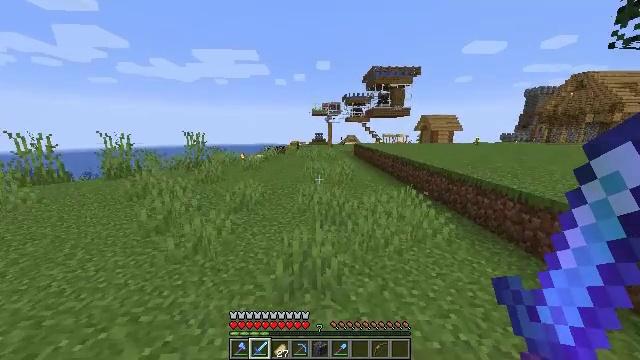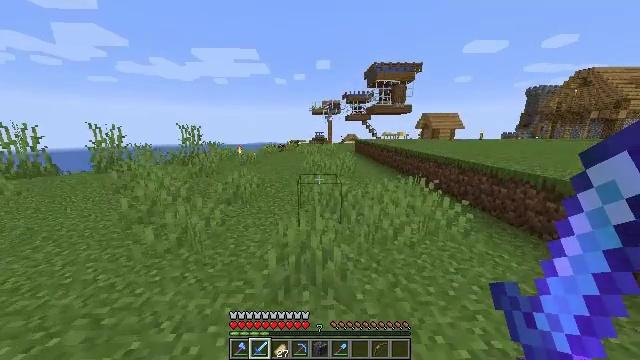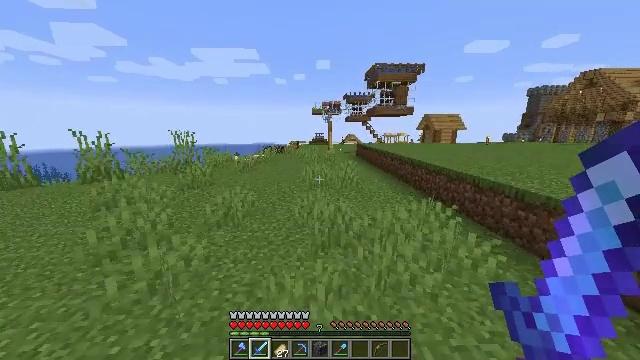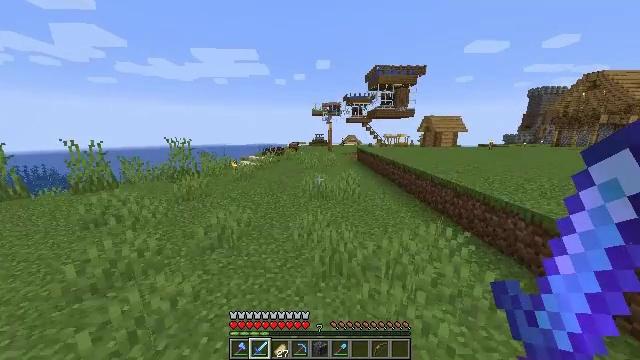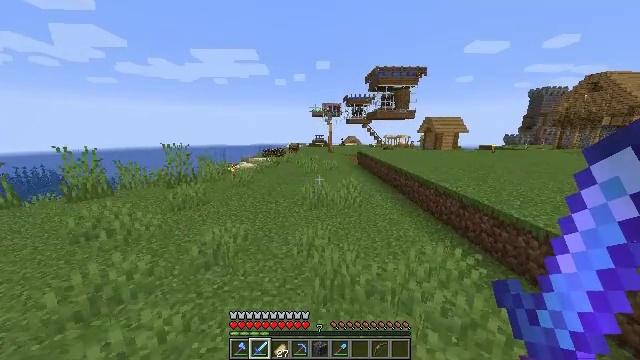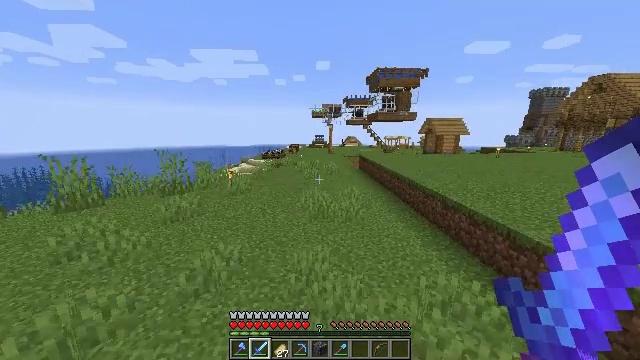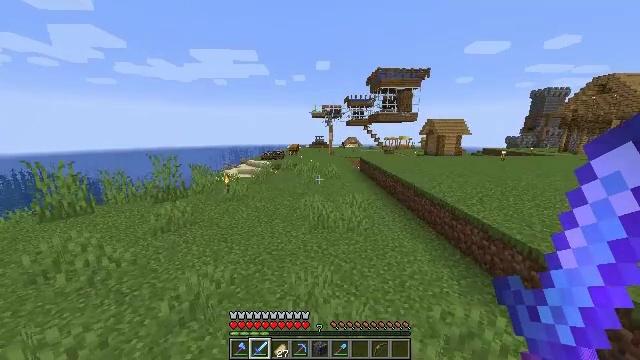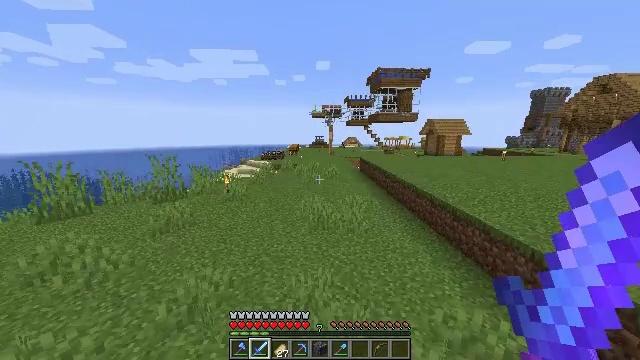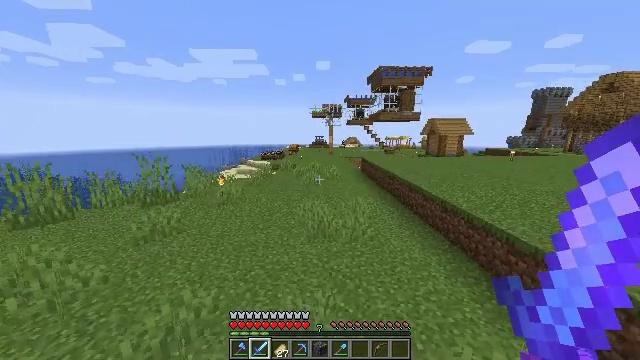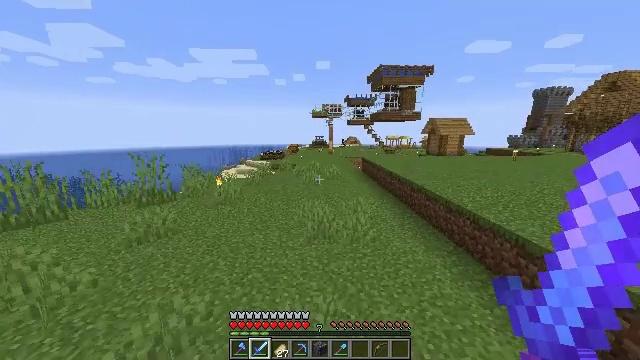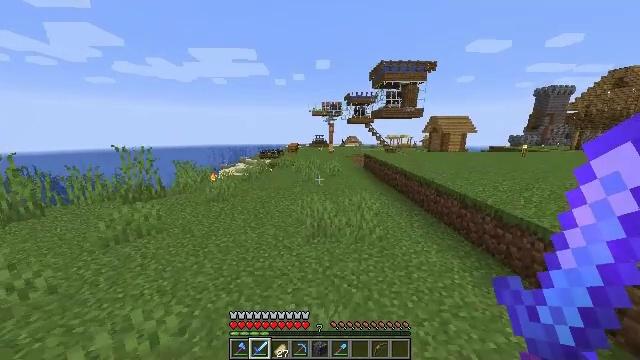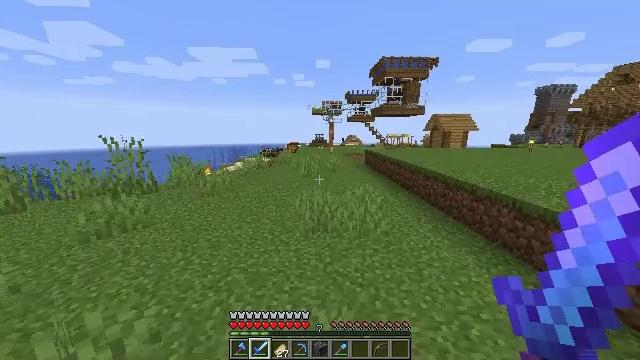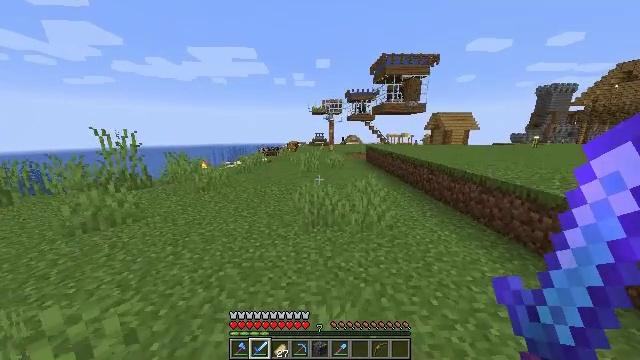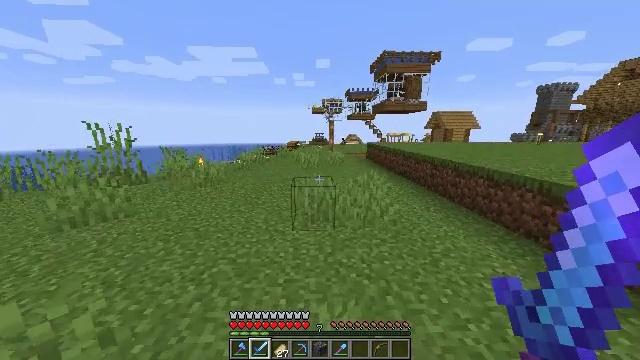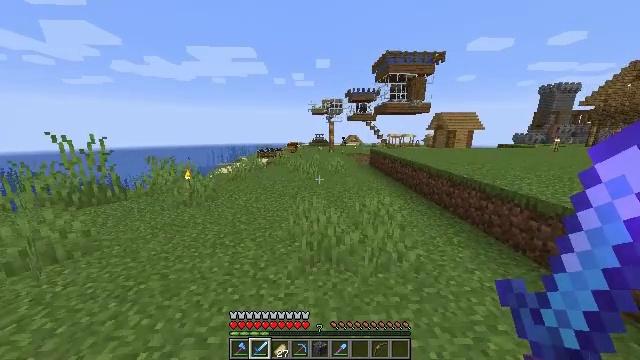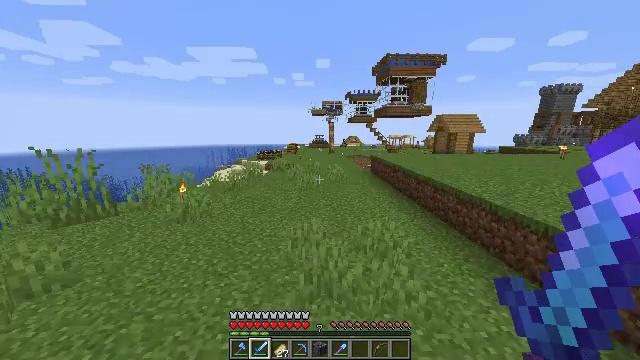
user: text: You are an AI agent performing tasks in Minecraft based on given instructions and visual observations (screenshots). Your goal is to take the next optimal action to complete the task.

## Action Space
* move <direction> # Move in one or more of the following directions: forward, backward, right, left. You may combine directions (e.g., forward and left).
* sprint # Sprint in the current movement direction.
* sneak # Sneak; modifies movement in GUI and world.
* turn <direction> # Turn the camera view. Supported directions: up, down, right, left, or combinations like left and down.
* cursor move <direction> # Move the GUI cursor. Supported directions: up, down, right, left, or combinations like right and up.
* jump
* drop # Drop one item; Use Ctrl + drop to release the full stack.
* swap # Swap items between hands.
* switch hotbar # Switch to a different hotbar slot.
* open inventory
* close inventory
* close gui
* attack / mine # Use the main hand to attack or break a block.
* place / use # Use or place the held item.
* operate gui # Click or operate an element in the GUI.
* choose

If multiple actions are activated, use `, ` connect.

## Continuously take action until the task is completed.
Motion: motion action
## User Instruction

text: Combine iron ingots in a crafting table to create an iron trapdoor.
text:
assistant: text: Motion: move forward, sprint, jump
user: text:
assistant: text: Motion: move forward, jump
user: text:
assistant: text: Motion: move forward, jump
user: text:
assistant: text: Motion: move forward, jump
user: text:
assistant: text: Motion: move forward, jump
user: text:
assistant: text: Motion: move forward, jump
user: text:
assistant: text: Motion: move forward, jump
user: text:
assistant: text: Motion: move forward, jump
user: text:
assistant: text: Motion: move forward, sprint, jump
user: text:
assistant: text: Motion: move forward, sprint, jump
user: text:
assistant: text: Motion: move forward, sprint, jump
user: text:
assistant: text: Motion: move forward, jump
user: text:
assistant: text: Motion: move forward, jump
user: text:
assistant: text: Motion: move forward, jump
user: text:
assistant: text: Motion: move forward, jump
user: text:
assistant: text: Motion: move forward, jump
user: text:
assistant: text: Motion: move forward, jump
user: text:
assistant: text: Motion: move forward, sprint, jump
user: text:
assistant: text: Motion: move forward, sprint, jump
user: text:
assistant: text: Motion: move forward, sprint, jump
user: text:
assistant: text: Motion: move forward, sprint, jump
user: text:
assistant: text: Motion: move forward, jump
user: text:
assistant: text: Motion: move forward, jump
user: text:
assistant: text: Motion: move forward, jump
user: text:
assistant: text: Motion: move forward, jump
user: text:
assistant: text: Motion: move forward, sprint, jump
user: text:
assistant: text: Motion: move forward, sprint, jump
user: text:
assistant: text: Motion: move forward, sprint, jump
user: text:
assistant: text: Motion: move forward, jump
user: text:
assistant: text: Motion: move forward, jump